Question: I just pulled up a project I'm working on to make some modifications, and noticed that declaration 'font-weight: lighter' which is being served via '@font-face' and it is no longer working on the site (see image - top chrome, bottom ff). Nothing has changed on my system (Windows) since last night, bar being upgraded to Chrome 19.0.1084.46 today, which I presume is the problem, but I am wondering if anyone else has noticed this or if there is a fix?

Thanks.
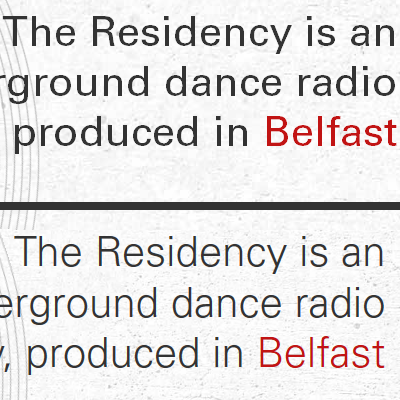
Answer: Try using a number instead the relative term 'lighter'.
For example: 'font-weight:100' will be the lightest.
There's a handy article about relative and absolute font-weights here:
<URL>